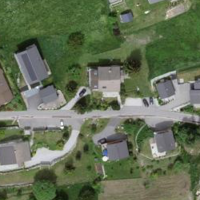
EUNIS habitat code: 55
Species observed at this site:
Plantago major